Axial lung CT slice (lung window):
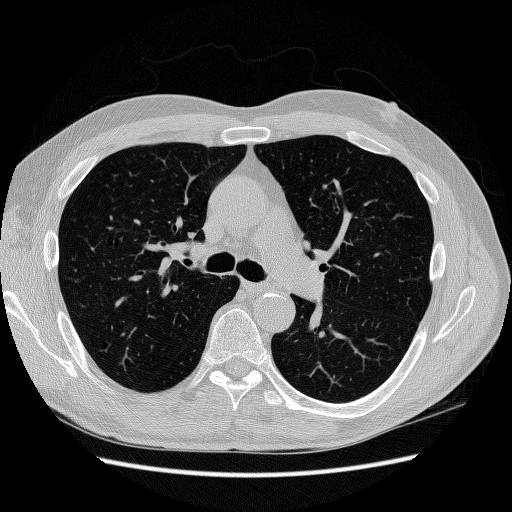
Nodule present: no